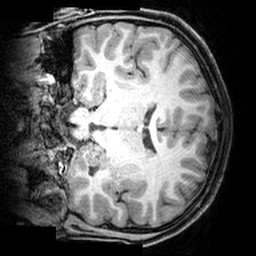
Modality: T1w
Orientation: coronal
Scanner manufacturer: siemens
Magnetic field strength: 3 T
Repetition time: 1.9 s
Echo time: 0.00397 s